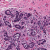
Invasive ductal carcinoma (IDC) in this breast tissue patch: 0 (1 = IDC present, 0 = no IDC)